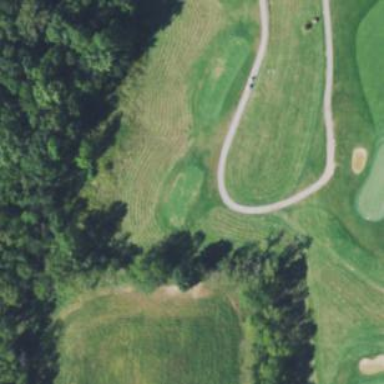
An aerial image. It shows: Path used for both walking and golf.